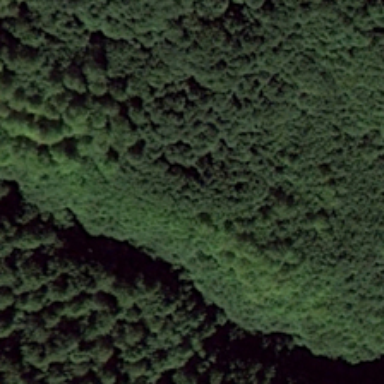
This piece of the forest is yellow green and dense .